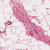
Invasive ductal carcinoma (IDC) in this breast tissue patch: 0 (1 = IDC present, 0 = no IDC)